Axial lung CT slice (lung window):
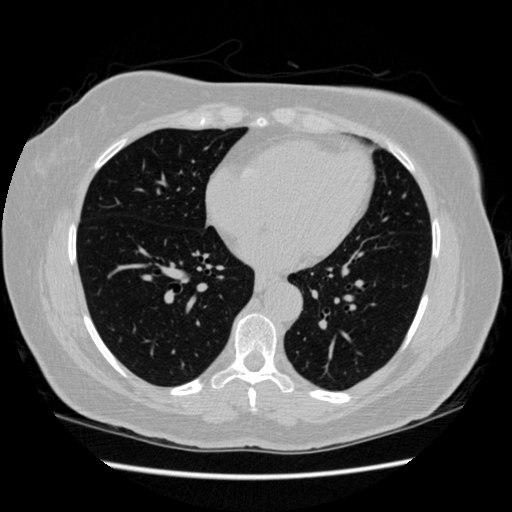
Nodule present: no